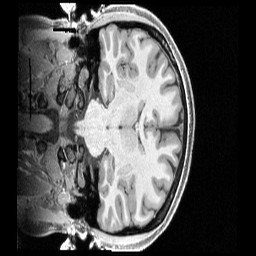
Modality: T1w
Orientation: coronal
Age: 23
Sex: female
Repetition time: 2.4 s
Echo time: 0.00222 s